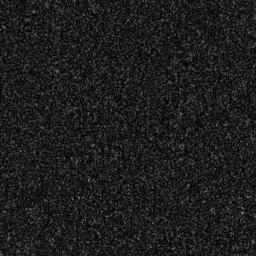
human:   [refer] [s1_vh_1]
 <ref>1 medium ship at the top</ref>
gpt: <box>[[38, 0, 50, 6, 0]]</box>